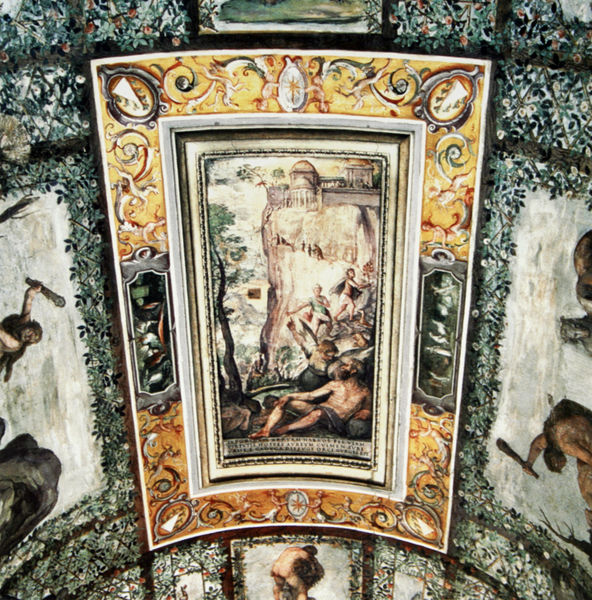
Titel: Herkules am Scheideweg
Künstler: Federico Zuccari
Standort: Rom
Institution: Palazzo Zuccari
Schlagwörter: akt, baum, berg, blätter, felsen, gott, mann, nackt, gelb, grün, landschaft, menschen, stadt, männer, säule, dach, gebäude, haus, schloss, malerei, muster, ornament, wand, barock, rahmen, bild, feld, felder, natur, gold, decke, personen, pflanzen, engel, ranken, rahmung, abhang, fels, mauer, hecke, saal, kuppel, dekor, ornamente, verzierung, wandmalerei, foto, fotografie, gewölbe, burg, palast, dom, fries, mythos, pan, eroberung, fresken, tempel, fresko, keule, fresco, tonne, deckenmalerei, wölbung, frescen, deckengewölbe, arkathus, deckenbild, felssporn